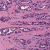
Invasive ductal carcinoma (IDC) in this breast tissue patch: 0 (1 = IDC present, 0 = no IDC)